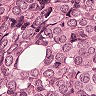
Metastatic tissue present: yes